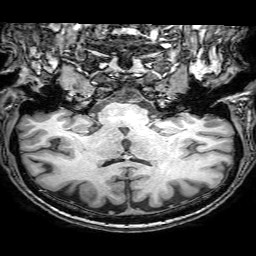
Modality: T1w
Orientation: sagittal
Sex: male
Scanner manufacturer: philips
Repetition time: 0.008252 s
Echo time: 0.00383 s